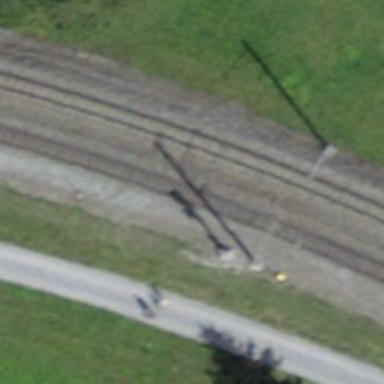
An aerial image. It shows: Railway signal.